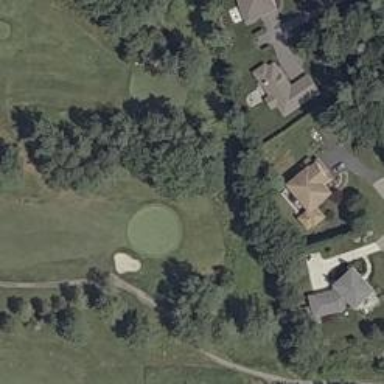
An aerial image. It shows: View of golf hole.